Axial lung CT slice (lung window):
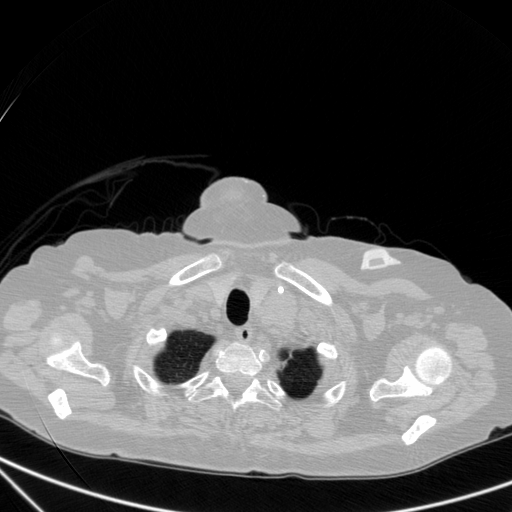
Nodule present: no